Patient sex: F
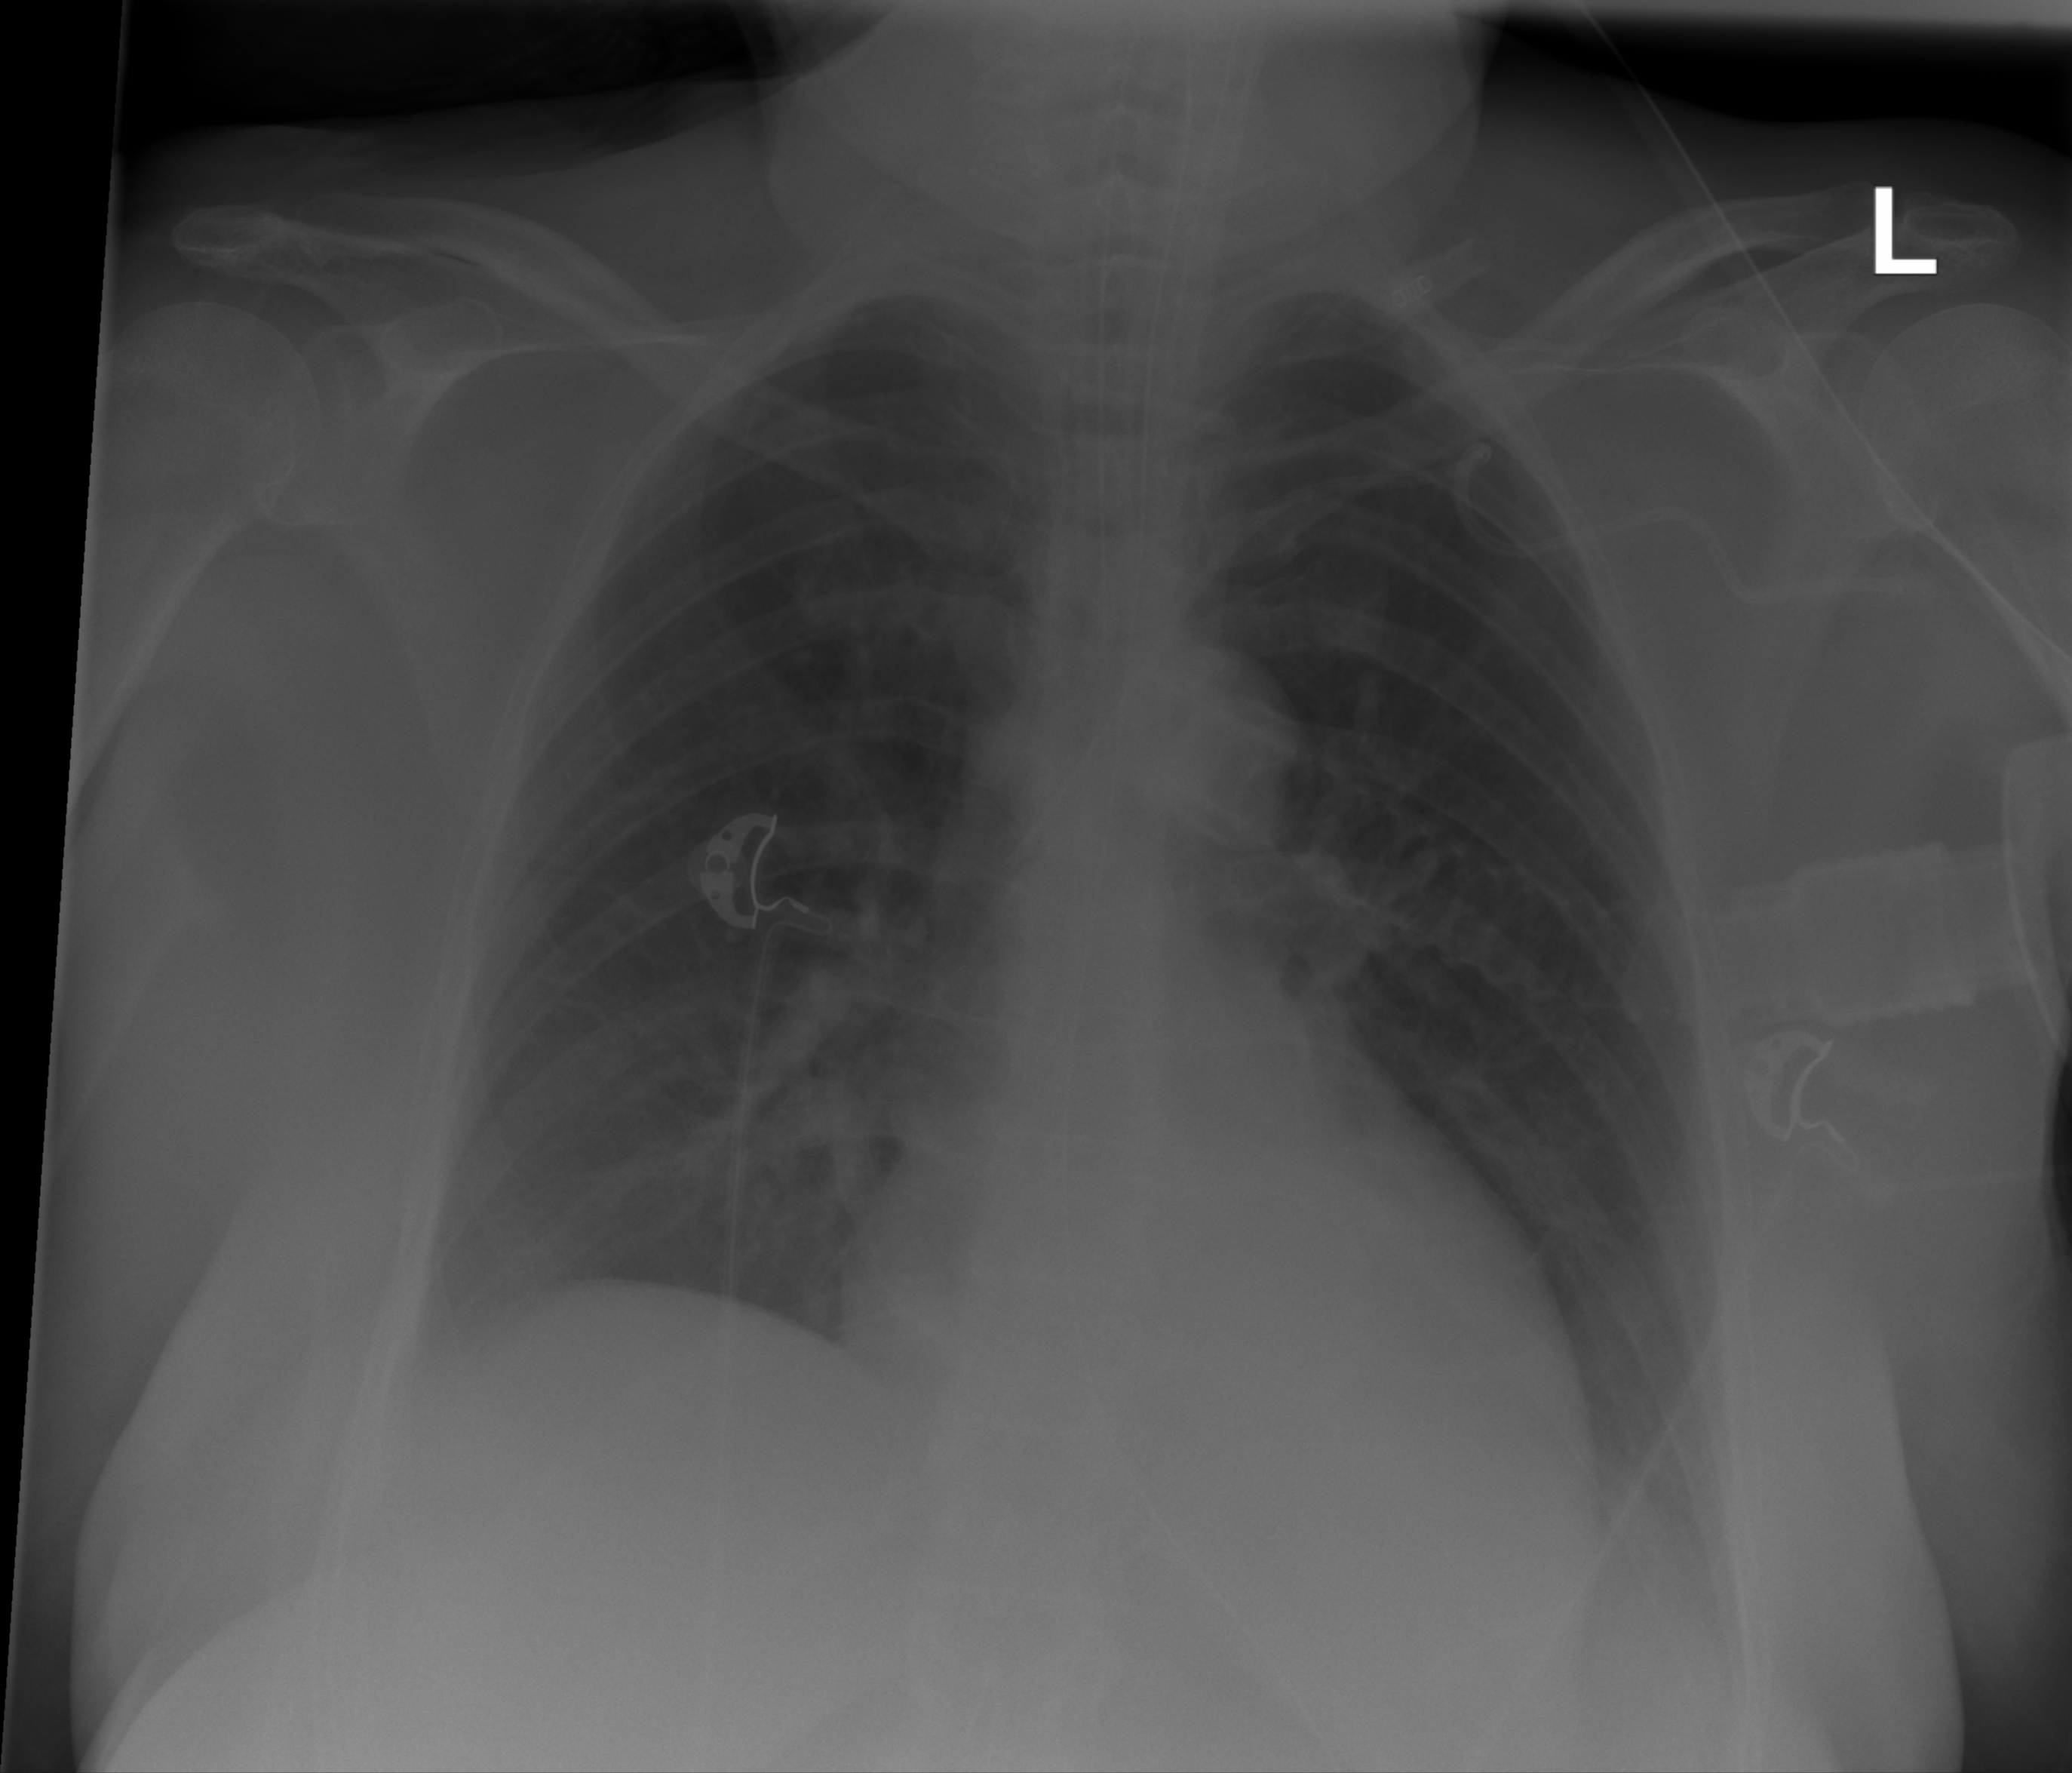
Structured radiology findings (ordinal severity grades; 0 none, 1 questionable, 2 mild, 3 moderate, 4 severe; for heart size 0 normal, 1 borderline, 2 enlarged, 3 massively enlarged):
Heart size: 0
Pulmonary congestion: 0
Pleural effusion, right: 2
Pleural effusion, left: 2
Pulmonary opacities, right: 0
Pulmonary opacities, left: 0
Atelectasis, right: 0
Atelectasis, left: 0